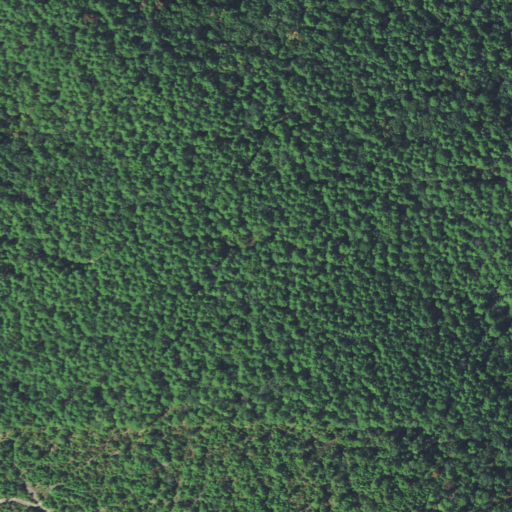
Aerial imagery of ridge(s) in Oklahoma named Shawnee Ridges containing evergreen forest and mixed forest